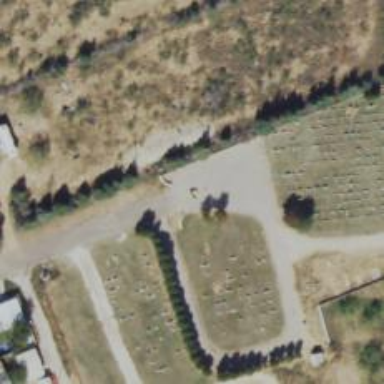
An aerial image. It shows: Historic memorial.